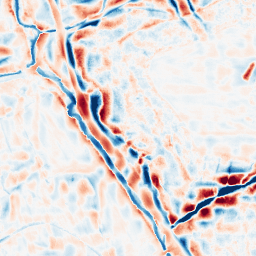
Category: wavelet
Decomposition family: wavelet_dwt
Decomposition parameters: wavelet: coif2
level: 4
Upsampling method: quartic
Upsampling parameters: scale: 2
Upsampling scale: 2